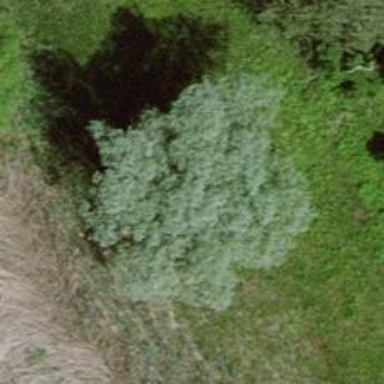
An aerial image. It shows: Beautiful tree in nature.